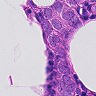
Metastatic tissue present: yes